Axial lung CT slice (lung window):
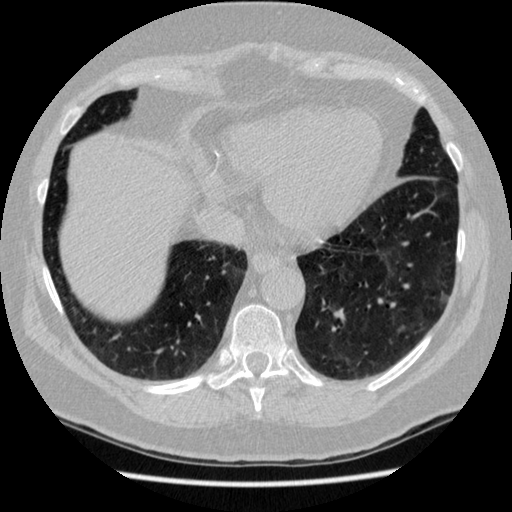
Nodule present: no